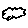
Label: cloud